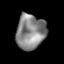
Tissue: lung
Cell type: Epithelial cells
Senescence score: 0.2105
Nuclear area (px): 998
Mean DAPI intensity: 134.914